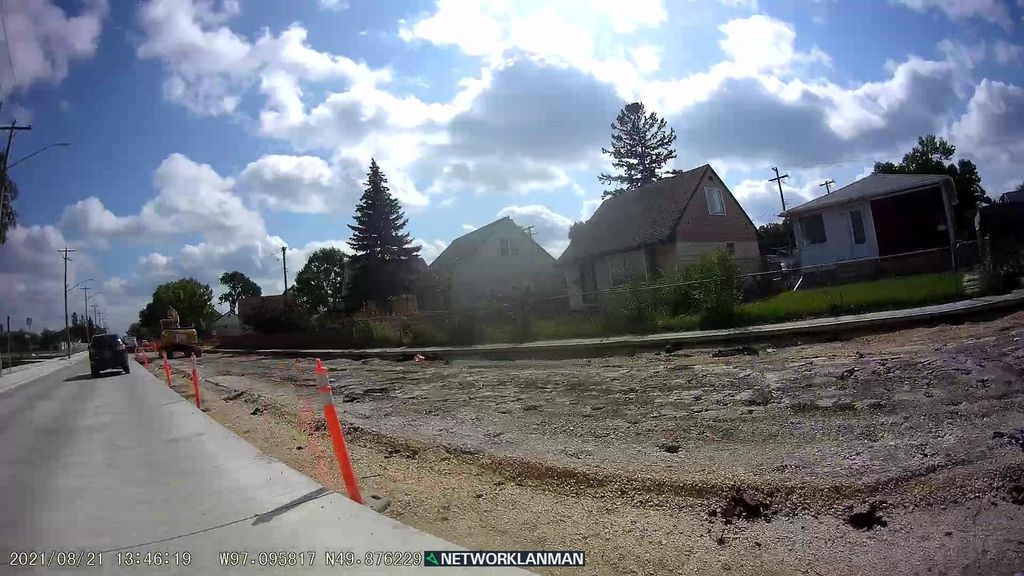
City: winnipeg